Question:
Required points are red.
I draw this using delphi.
'''
with Image1.Canvas do
begin
Image1.Canvas.Pen.Color :=RGB(255,0,0);
MoveTo(30,3); // 1
LineTo(260,10);// 1-2
LineTo(100,100);//2-3
LineTo(30,3);//3-1
Image1.Canvas.Pen.Color :=RGB(0,0,255);
MoveTo(20,80);//4
LineTo(300,40);//4-5
end;
'''
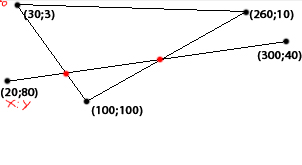
Answer: Since you're already using GDI ('Canvas'), you can also use regions, here is an example:
'''
procedure TForm1.PaintBox1Paint(Sender: TObject);
var
Canvas: TCanvas;
T1, T2: array[0..2] of TPoint;
R1, R2: HRGN;
Buffer: PRgnData;
BufferSize: Cardinal;
P: PRect;
I: Integer;
Pt1, Pt2: TPoint; // result intersection points
begin
Canvas := (Sender as TPaintBox).Canvas;
// first triangle region
T1[0] := Point(100, 100);
T1[1] := Point(260, 10);
T1[2] := Point(30, 3);
R1 := CreatePolygonRgn(T1[0], 3, ALTERNATE);
if R1 = 0 then
RaiseLastOSError;
try
// show the first triangle as red (not needed for computation)
Canvas.Brush.Color := clRed;
FillRgn(Canvas.Handle, R1, Canvas.Brush.Handle);
// second triangle region
T2[0] := Point(20, 80);
T2[1] := Point(300, 40);
T2[2] := Point(100, 100);
R2 := CreatePolygonRgn(T2[0], 3, ALTERNATE);
if R2 = 0 then
RaiseLastOSError;
try
// show the second triangle as green (not needed for computation)
Canvas.Brush.Color := clGreen;
FillRgn(Canvas.Handle, R2, Canvas.Brush.Handle);
// determine the intersecting region
if CombineRgn(R1, R1, R2, RGN_AND) = ERROR then
RaiseLastOSError;
// show intersection as yellow (not needed for computation)
Canvas.Brush.Color := clYellow;
FillRgn(Canvas.Handle, R1, Canvas.Brush.Handle);
// determine the needed buffer size
Buffer := nil;
BufferSize := GetRegionData(R1, 0, Buffer);
// allocate buffer and get region data (array of rectangles)
Buffer := AllocMem(BufferSize);
try
if GetRegionData(R1, BufferSize, Buffer) = 0 then
RaiseLastOSError;
// enumerate all rectangles and find points with leftmost and rightmost X
P := @Buffer^.Buffer[0];
Pt1 := P^.TopLeft;
Pt2 := Point(P^.Right, P^.Top);
for I := 0 to Buffer^.rdh.nCount - 1 do
begin
if P^.Left < Pt1.X then
Pt1 := P^.TopLeft;
if P^.Right > Pt2.X then
Pt2 := Point(P^.Right, P^.Top);
Inc(P);
end;
// connect the points with a blue line (not needed for computation)
Canvas.Pen.Color := clNavy;
Canvas.MoveTo(Pt1.X, Pt1.Y);
Canvas.LineTo(Pt2.X, Pt2.Y);
// output result points (not needed for computation)
Canvas.Brush.Color := Self.Color;
Canvas.Font.Color := clWindowText;
Canvas.TextOut(8, 108, Format('Pt1: %d, %d, Pt2: %d, %d', [Pt1.X, Pt1.Y, Pt2.X, Pt2.Y]));
finally
FreeMem(Buffer);
end;
finally
DeleteObject(R2);
end;
finally
DeleteObject(R1);
end;
end;
'''
This will produce the following result: